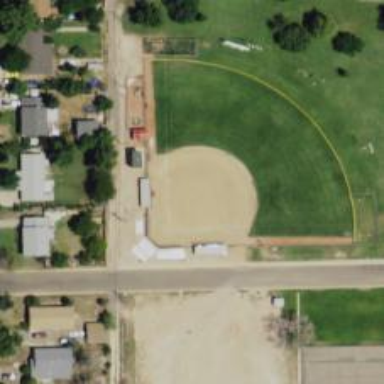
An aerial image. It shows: Baseball pitch for leisure and sports activities.